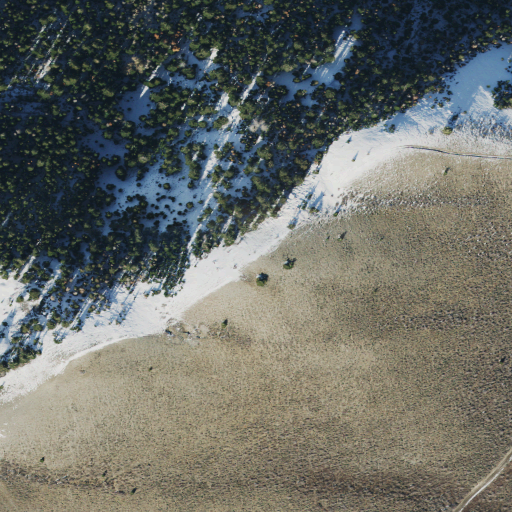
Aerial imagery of mountain in Utah named Bald Mountain containing evergreen forest, shrub, mixed forest, and deciduous forest